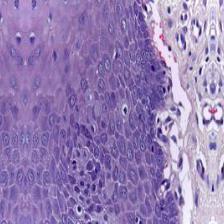
Diagnosis: Normal